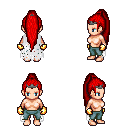
a pixel art fantasy rpg character, female body template, human, light skin, white tattered cape, teal pants, red extra-long topknot hairstyle, iron tiara, gold gloves, four views (front, back, left, right), 2x2 character sprite sheet, small pixel art, hard edges, no anti-aliasing